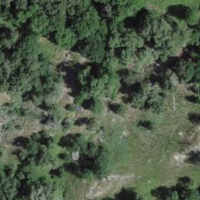
EUNIS habitat code: 32
Species observed at this site:
Turdus viscivorus